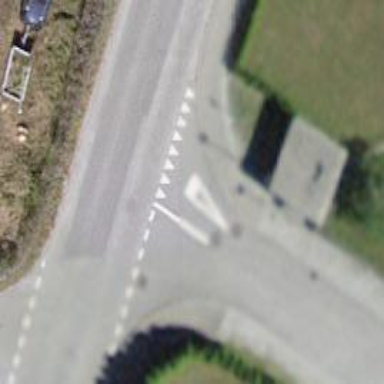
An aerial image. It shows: Road with "give way" sign.